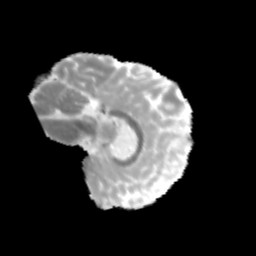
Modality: MD
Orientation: sagittal
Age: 13
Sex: male
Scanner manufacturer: siemens
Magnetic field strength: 3 T
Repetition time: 3.8 s
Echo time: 0.07 s